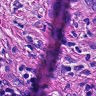
Metastatic tissue present: yes